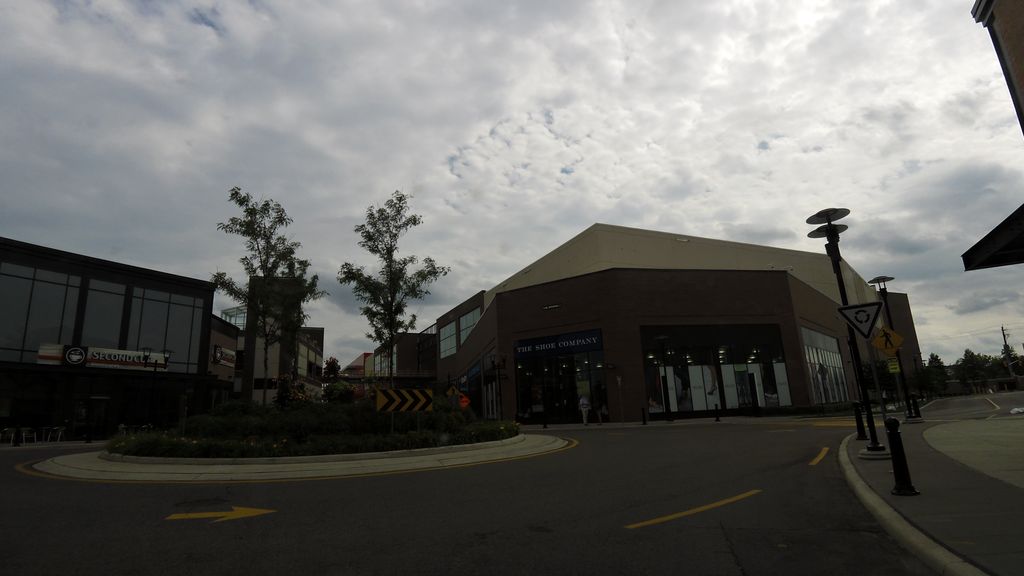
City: toronto